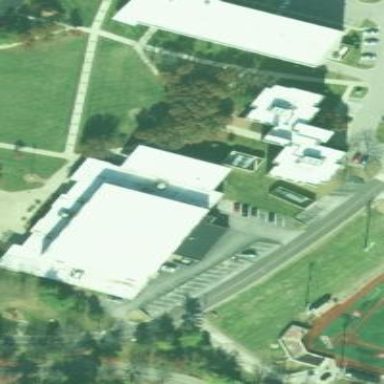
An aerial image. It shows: Sports center building.